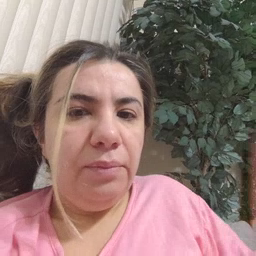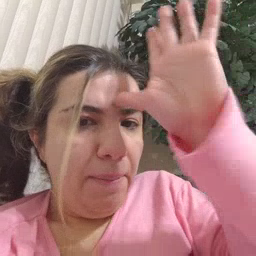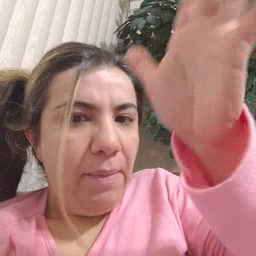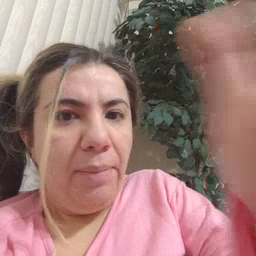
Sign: grandpa